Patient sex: F
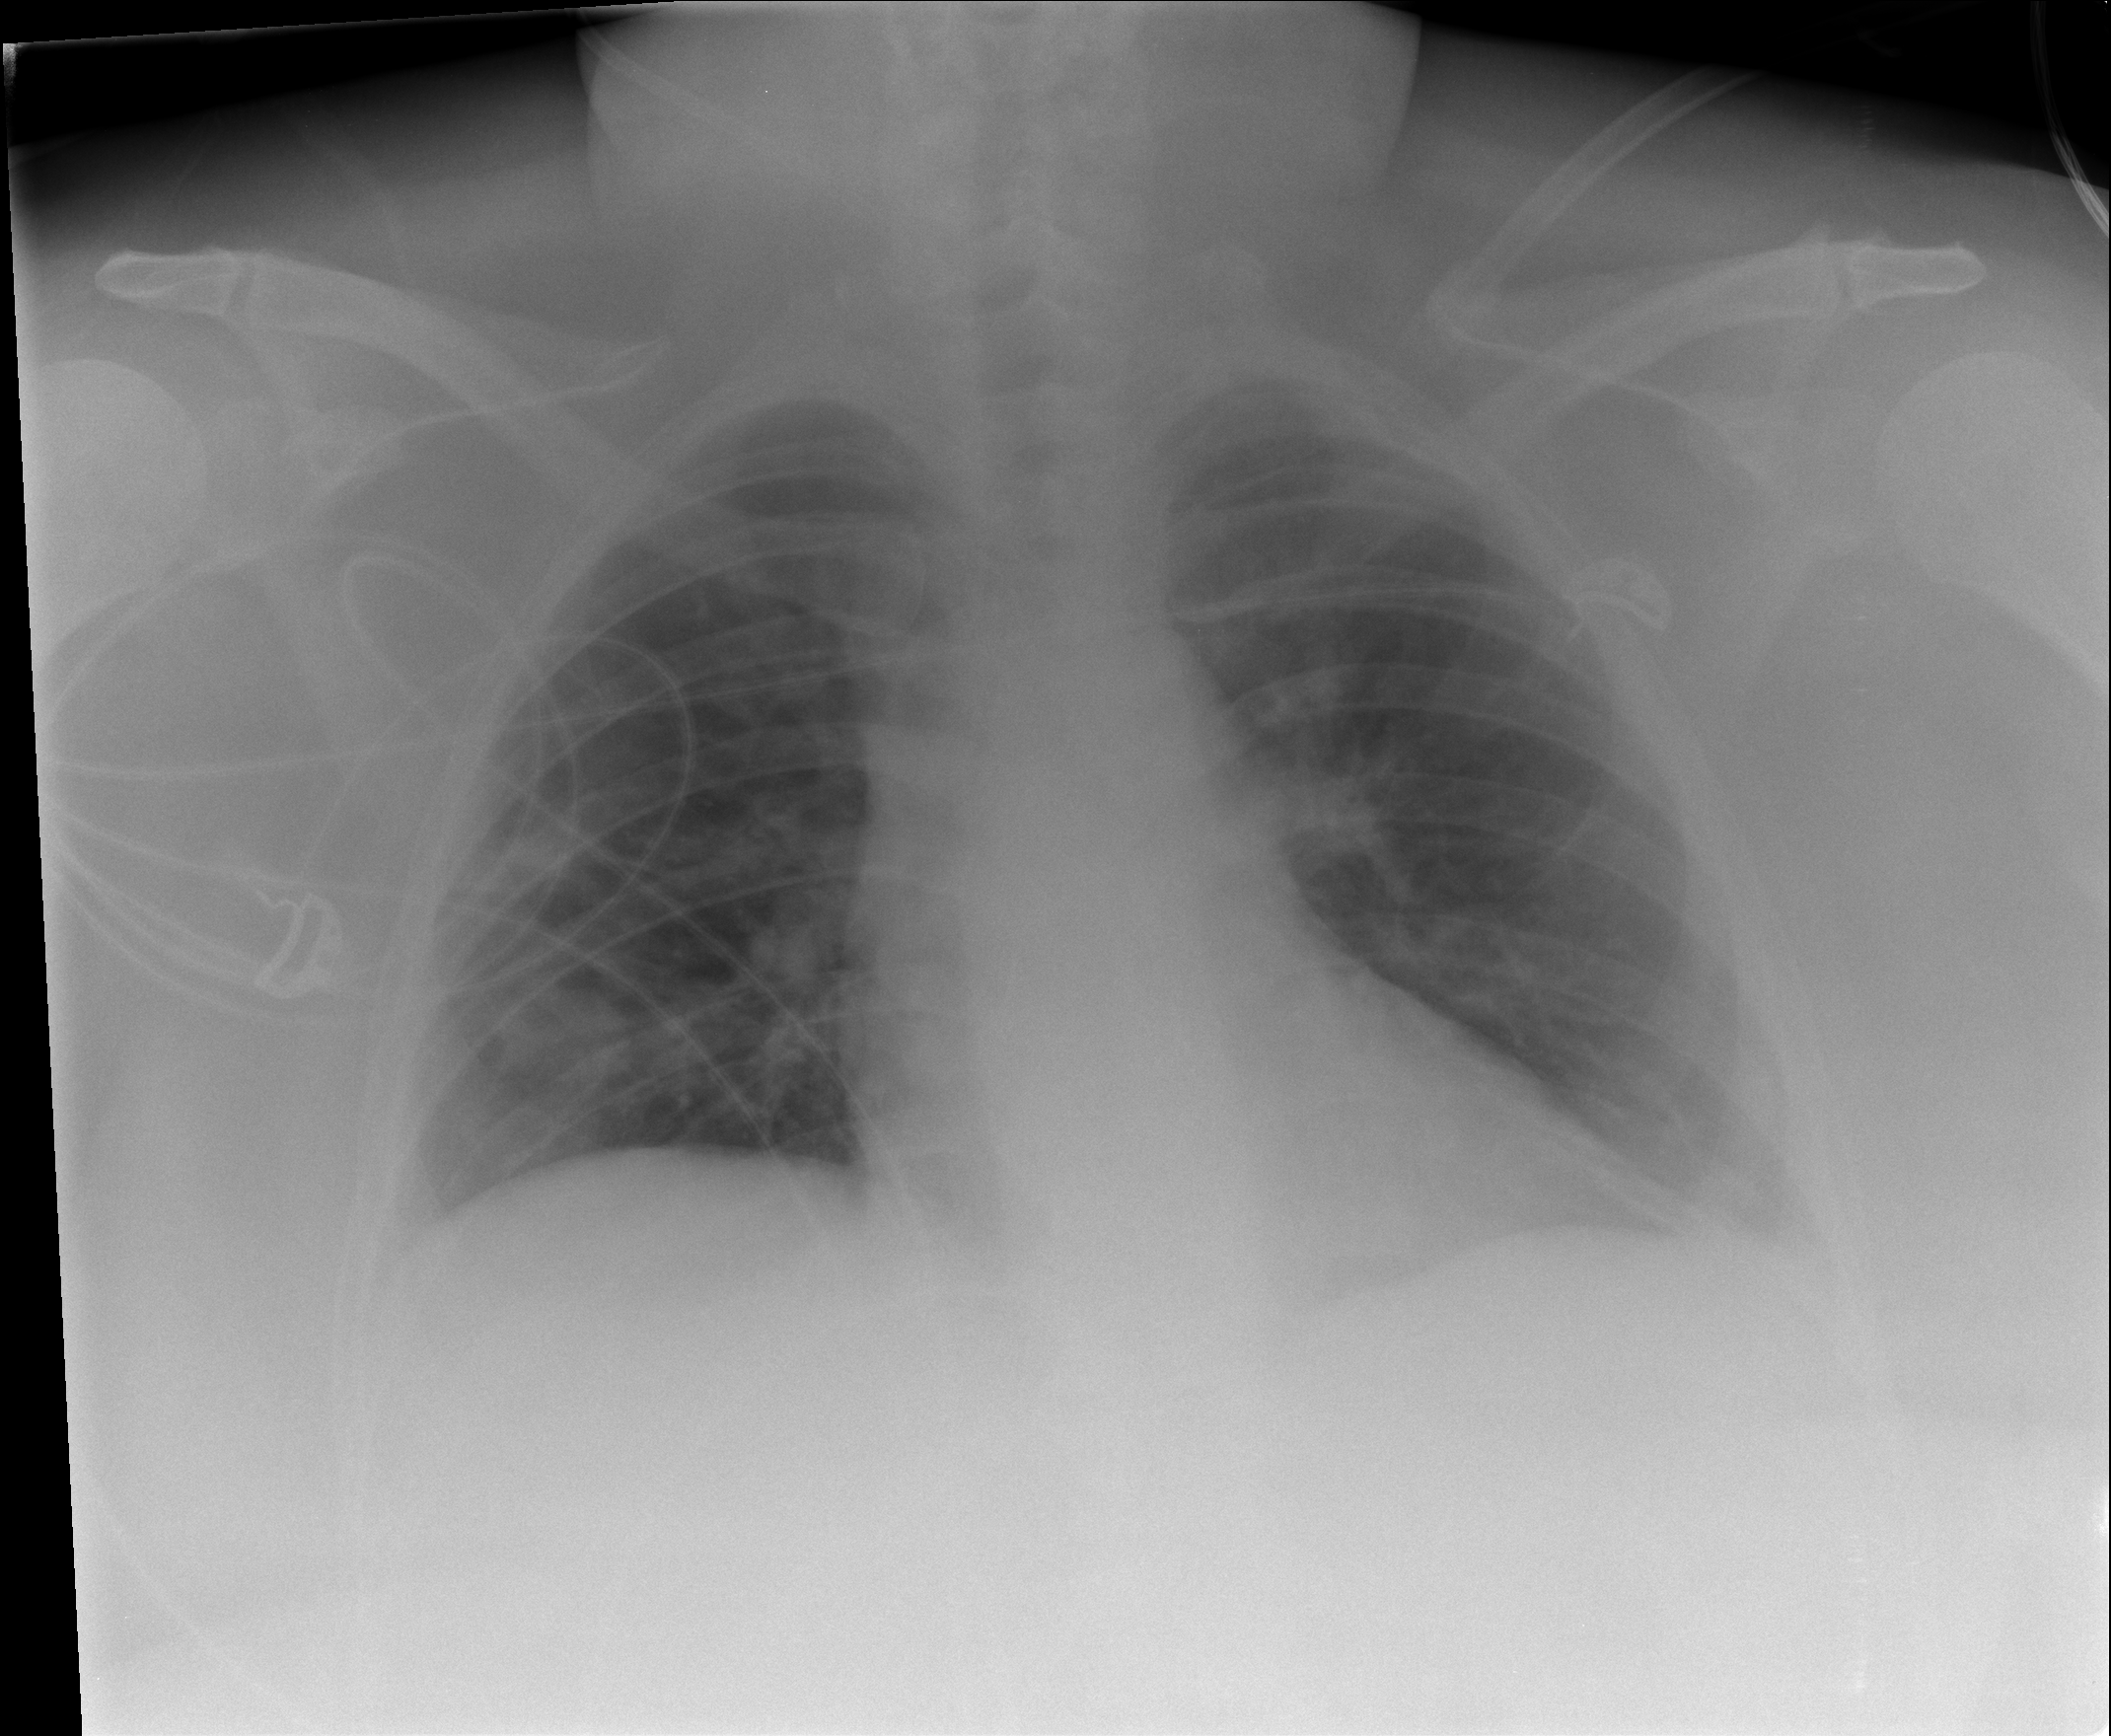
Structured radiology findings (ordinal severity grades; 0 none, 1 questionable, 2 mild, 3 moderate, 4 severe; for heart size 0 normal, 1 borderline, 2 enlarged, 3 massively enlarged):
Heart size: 0
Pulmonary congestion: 0
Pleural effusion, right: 2
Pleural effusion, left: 2
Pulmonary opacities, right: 1
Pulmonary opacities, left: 0
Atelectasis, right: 0
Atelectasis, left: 0